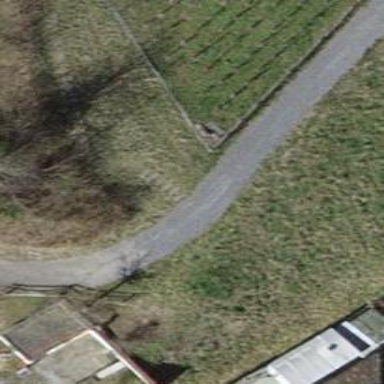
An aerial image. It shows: Compacted footway.